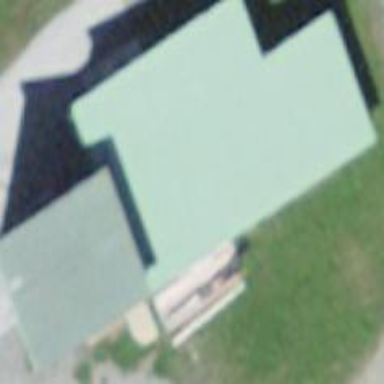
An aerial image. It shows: Building that serves as aerialway station.